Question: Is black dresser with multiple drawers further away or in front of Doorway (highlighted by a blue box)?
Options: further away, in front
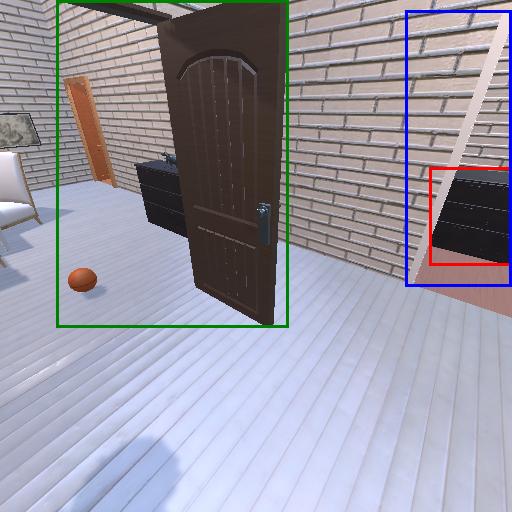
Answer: further away